Question: I have below HTML in my web page:
'''
Forum
<ul>
<li> Stack</li>
<li> OverFlow</li>
</ul>
'''
And as you could see below, I get the items listed perfectly, but there is a fixed gap between '<UL>' and '<LI>' elements.

Is there a way, I can reduce this gap? i.e. gap between "Forum" and "Stack" text in attached screen?
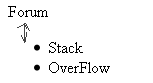
Answer: The gap does not exist between 'UL' and 'LI' elements, but between the 'Forum' text and the 'UL' element. Most browsers define a default margin around certain elements, like the 'UL'.
You get rid of it with CSS:
'''
ul { margin: 0; }
'''
or if you just want to reduce it, for example this one will set 0 margin for horizontal, 5px for vertical:
'''
ul { margin: 5px 0; }
'''